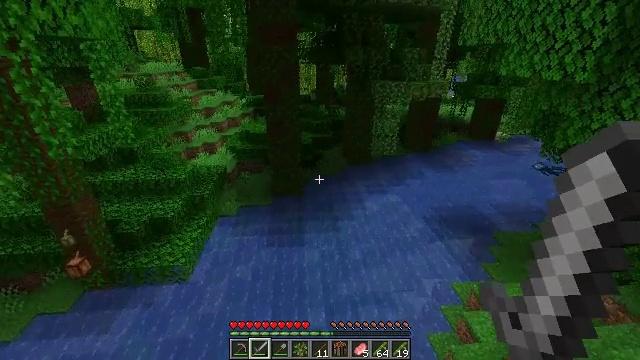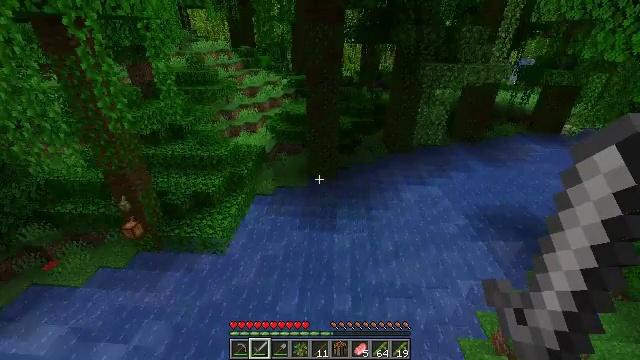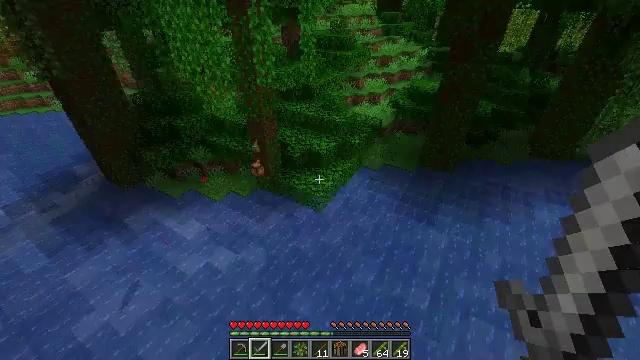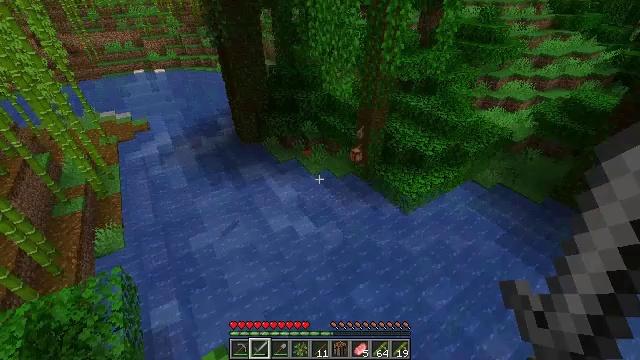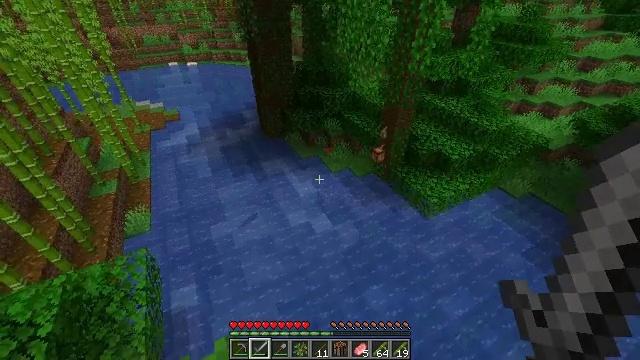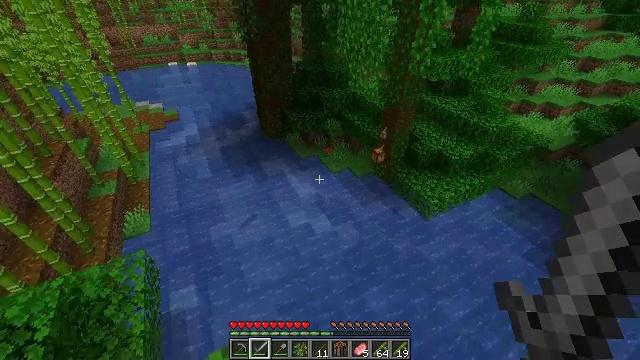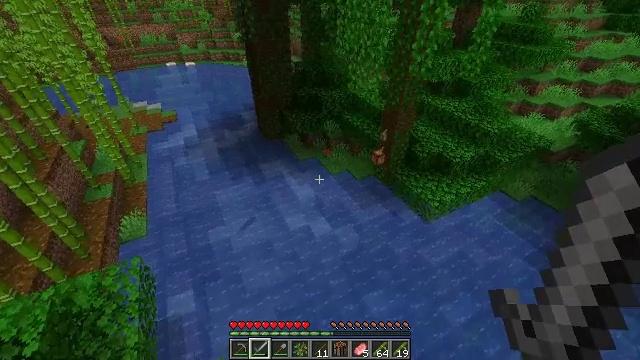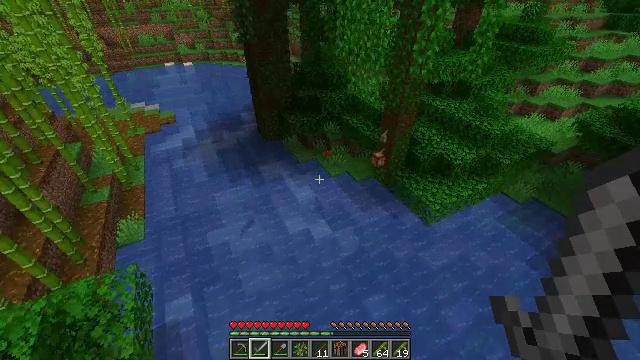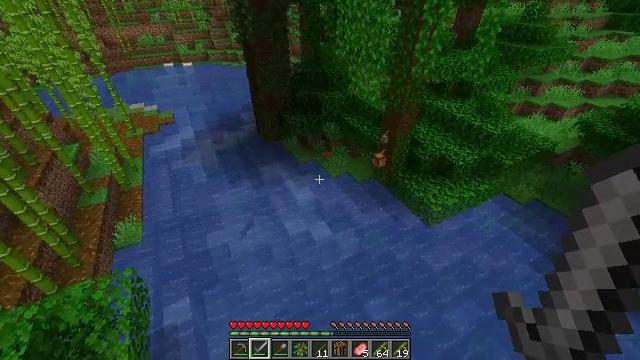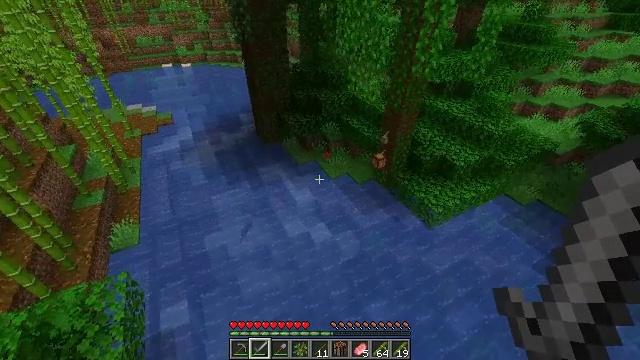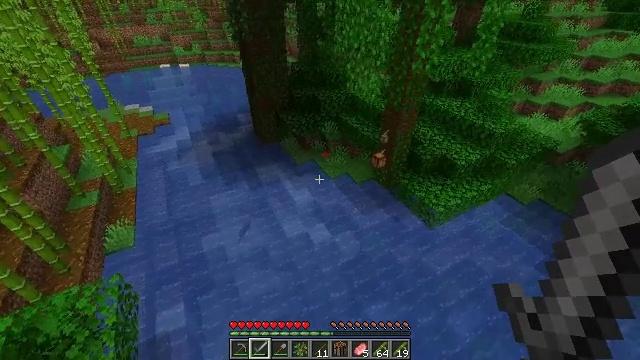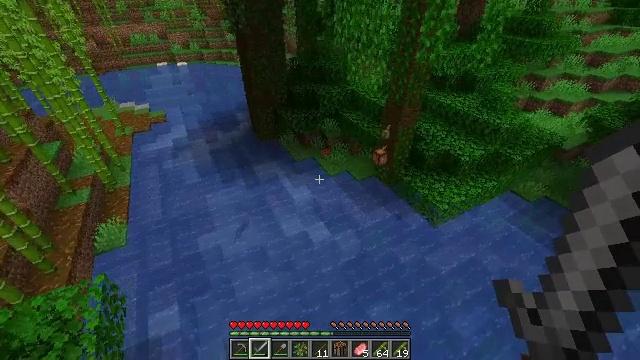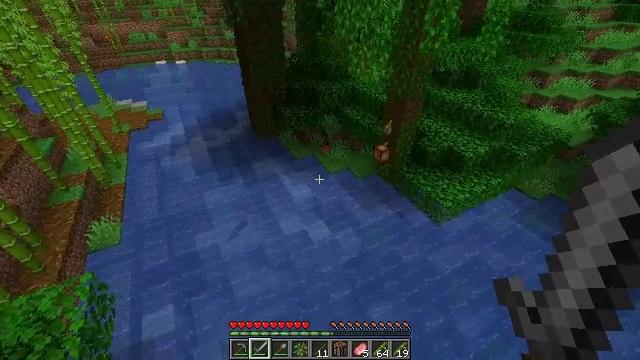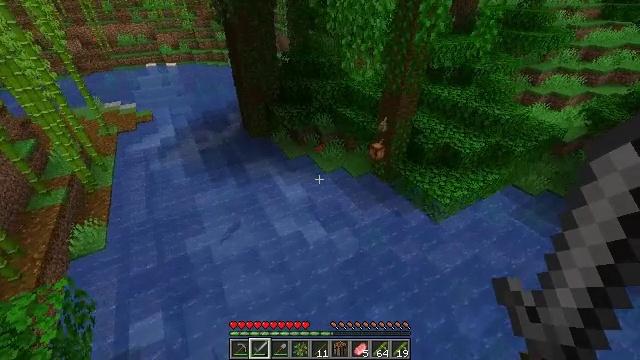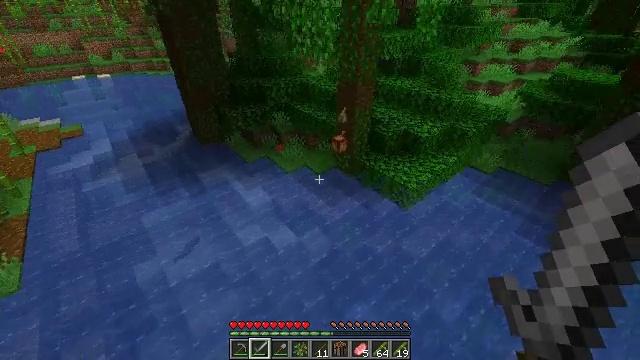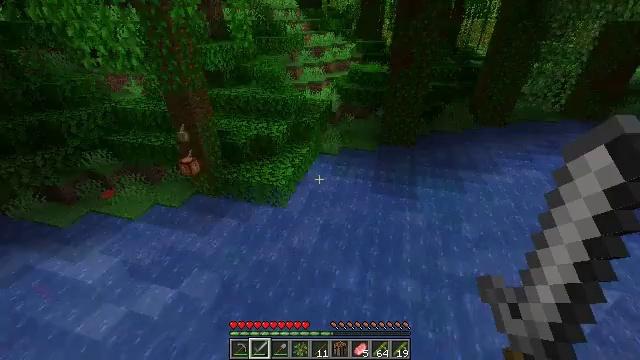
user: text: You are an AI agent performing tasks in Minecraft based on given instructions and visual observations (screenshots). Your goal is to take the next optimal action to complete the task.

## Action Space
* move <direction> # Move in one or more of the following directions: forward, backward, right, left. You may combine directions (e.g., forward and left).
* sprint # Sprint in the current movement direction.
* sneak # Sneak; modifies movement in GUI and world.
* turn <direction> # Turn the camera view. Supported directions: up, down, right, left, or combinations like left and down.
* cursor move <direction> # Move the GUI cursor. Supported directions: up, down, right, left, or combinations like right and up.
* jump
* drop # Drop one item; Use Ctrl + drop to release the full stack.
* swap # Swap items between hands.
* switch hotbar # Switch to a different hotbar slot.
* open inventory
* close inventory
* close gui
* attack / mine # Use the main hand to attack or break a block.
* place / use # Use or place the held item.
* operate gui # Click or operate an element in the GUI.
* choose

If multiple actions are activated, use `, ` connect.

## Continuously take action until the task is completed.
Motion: motion action
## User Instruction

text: Harvest vines off the surface.
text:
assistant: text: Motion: turn left and down
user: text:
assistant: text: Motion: turn left and down
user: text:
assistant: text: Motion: turn left and down
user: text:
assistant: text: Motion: turn left
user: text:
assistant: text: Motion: move forward
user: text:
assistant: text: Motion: move forward
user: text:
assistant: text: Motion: move forward
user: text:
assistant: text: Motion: move forward
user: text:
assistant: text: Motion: move forward
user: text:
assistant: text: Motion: move forward
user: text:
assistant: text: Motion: move forward
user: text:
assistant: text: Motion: move forward
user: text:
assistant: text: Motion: move forward, turn right
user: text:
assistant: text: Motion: move forward, turn right and up
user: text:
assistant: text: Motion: move forward, turn right and up
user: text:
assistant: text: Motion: move forward and move left, turn right and up
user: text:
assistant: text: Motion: move forward and move left, turn right
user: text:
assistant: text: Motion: move forward and move left
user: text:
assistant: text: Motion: move left
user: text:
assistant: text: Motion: move left
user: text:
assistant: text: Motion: move left, turn right and up
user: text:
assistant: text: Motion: move left, turn right and up
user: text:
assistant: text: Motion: move left, turn right and up
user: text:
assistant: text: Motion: move left, turn right and up
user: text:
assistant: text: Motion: move left, turn right and up
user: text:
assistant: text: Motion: move left, turn up
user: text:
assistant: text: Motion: move left
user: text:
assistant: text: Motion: move left
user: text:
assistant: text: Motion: move left
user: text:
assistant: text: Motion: move left